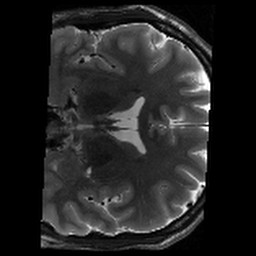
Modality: T2w
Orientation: coronal
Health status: healthy
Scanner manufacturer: siemens
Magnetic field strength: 3 T
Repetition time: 8.02 s
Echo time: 0.08 s